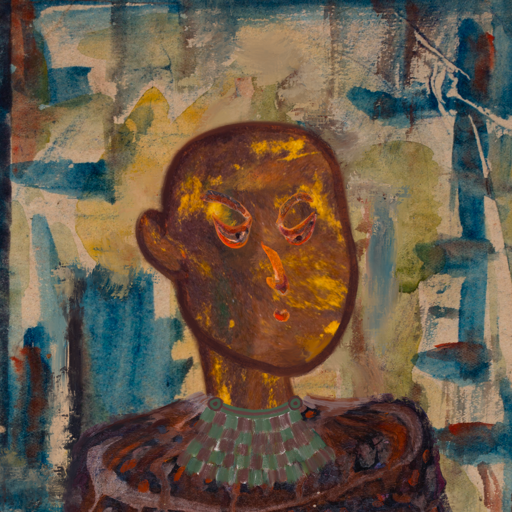
Background: Orphan, Head And Neck Side: Comrade, Face Side: Hypocrite, Bust: Hypocrite, Hair Side: Blank, Head Accessory: Blank, Second Necklace: After_Raid, Necklace: Blank, Baby: Blank